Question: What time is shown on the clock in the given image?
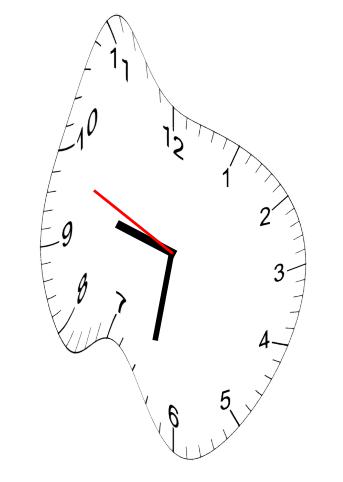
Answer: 09:31:49